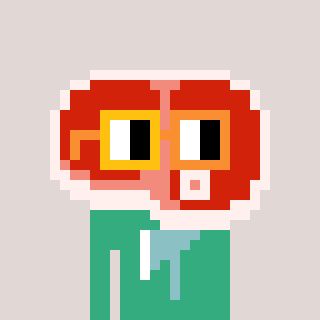
a pixel art character with square yellow and orange glasses, a steak-shaped head and a teal-colored body on a warm background